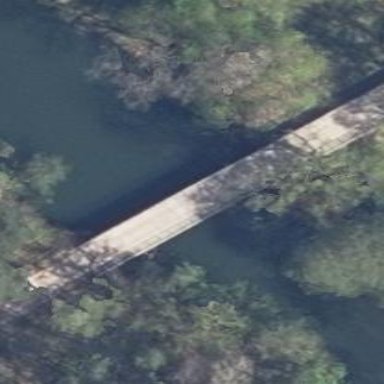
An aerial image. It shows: Man-made bridge.